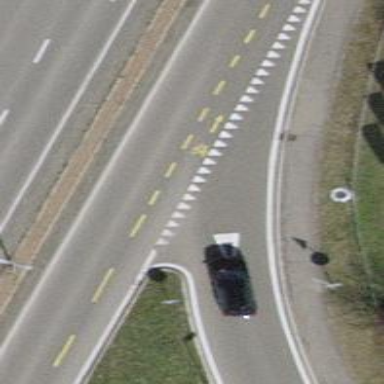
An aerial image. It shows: Road with "give way" sign.